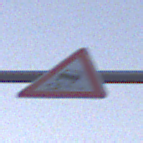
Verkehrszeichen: SchleuderOderRutschgefahr
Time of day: SunriseSunset
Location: Outdoor (Urban)
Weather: Clear
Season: NotSpecified
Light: Natural